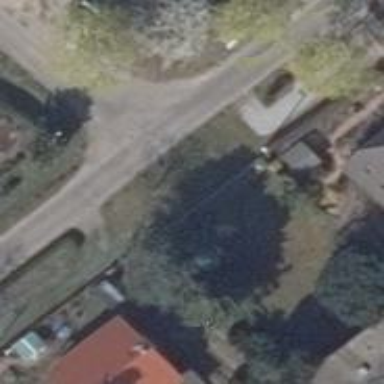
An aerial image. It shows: Asphalt road in residential area.